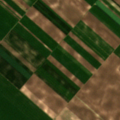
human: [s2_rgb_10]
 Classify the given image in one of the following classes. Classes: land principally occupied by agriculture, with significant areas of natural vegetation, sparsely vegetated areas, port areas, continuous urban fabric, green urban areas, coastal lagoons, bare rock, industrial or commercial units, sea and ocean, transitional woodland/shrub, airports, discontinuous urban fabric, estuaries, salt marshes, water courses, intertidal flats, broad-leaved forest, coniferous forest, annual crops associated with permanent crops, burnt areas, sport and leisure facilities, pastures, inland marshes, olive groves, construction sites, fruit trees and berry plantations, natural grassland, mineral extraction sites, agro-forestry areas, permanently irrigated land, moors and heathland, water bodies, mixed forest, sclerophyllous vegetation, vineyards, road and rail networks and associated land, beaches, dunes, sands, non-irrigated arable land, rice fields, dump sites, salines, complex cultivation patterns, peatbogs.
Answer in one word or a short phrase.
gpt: non-irrigated arable land